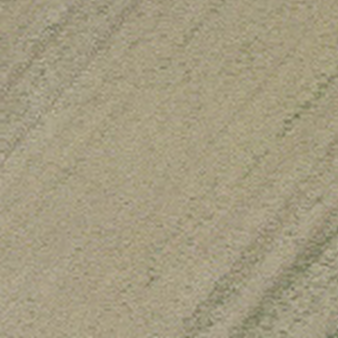
Label: other